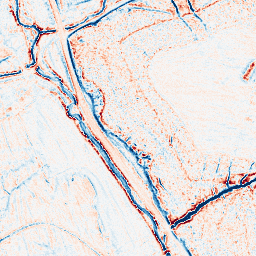
Category: edge_preserving
Decomposition family: anisotropic_diffusion
Decomposition parameters: iterations: 10
kappa: 10
gamma: 0.15
Upsampling method: bicubic
Upsampling parameters: scale: 4
Upsampling scale: 4